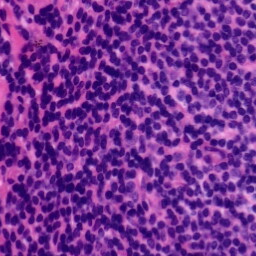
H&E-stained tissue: Tonsil